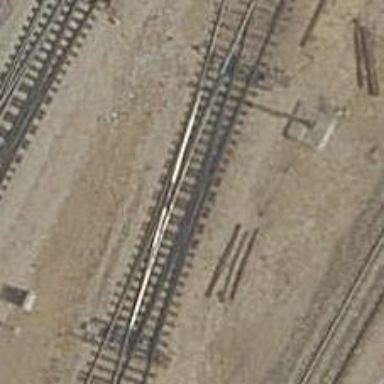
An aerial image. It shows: Rail yard with electrified contact lines for the trains.